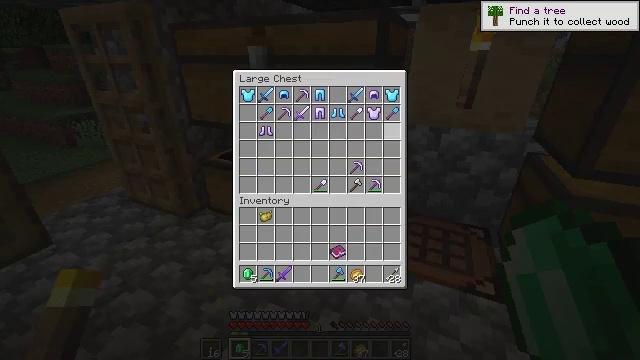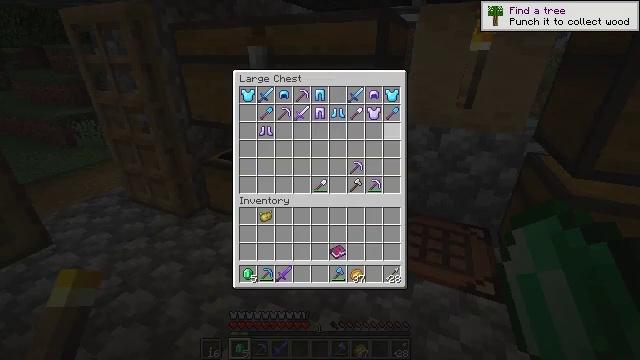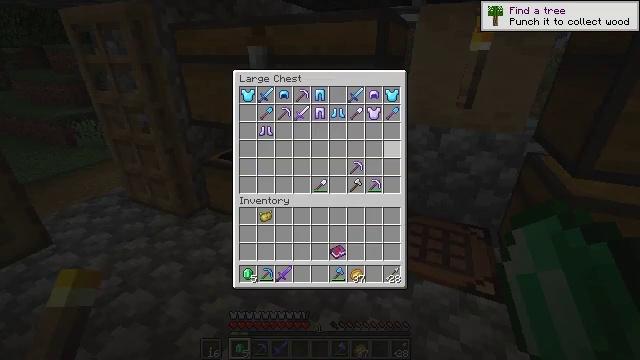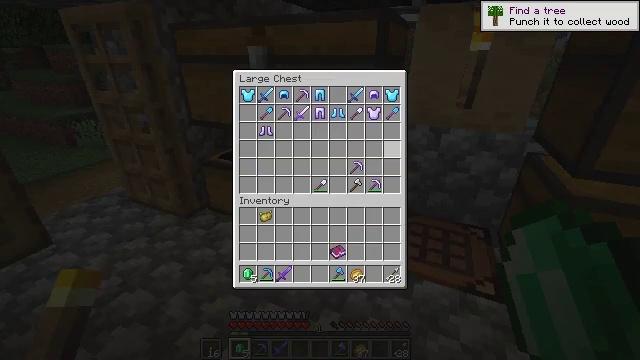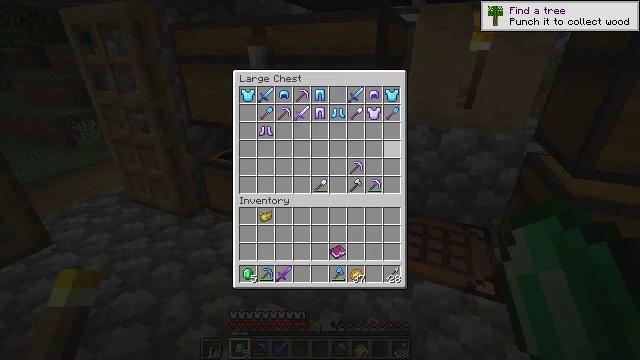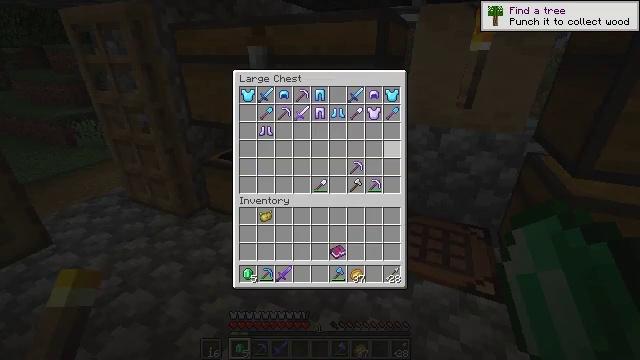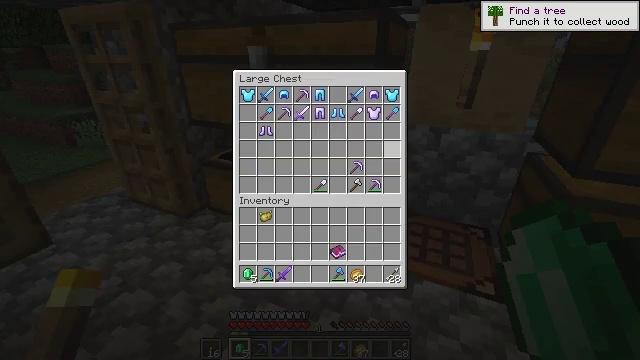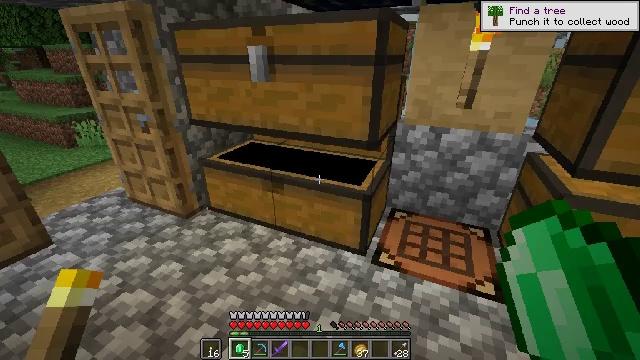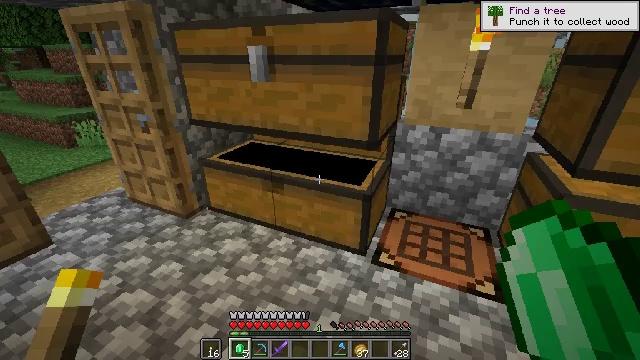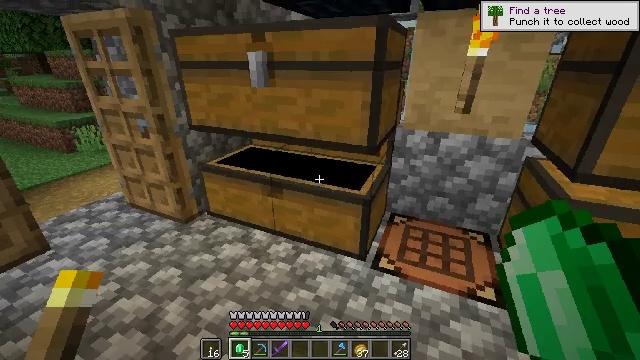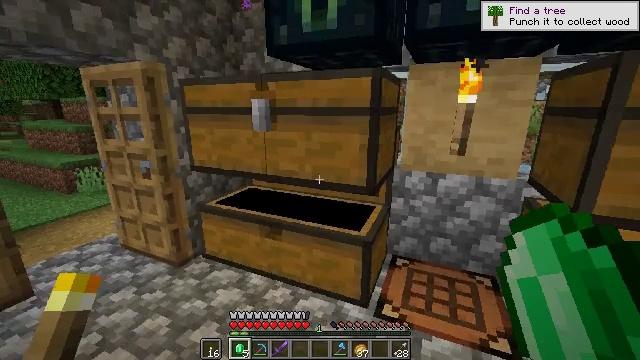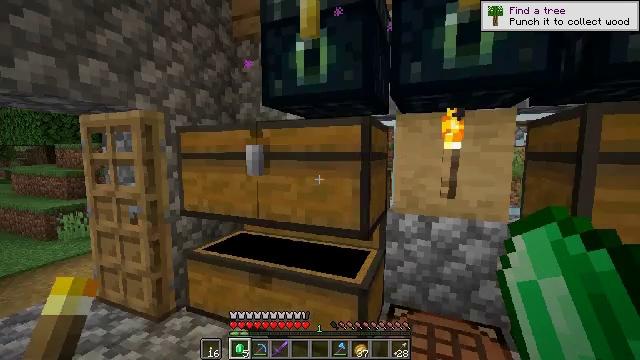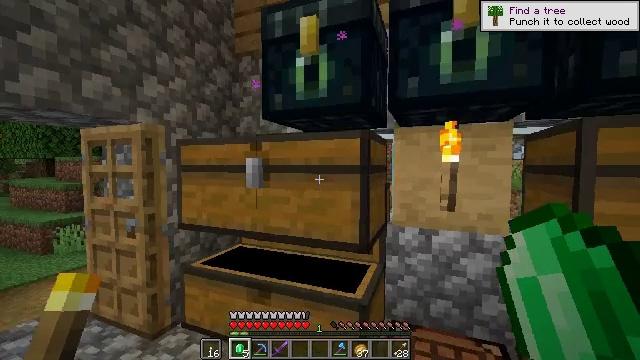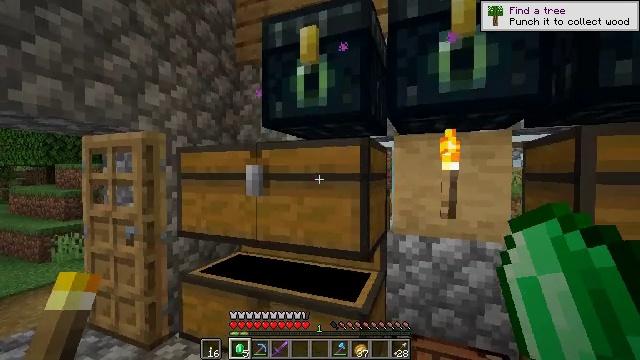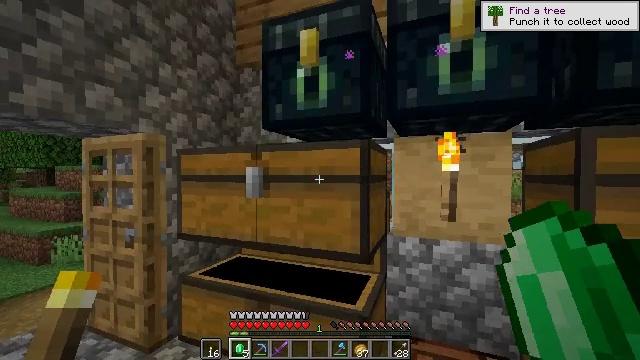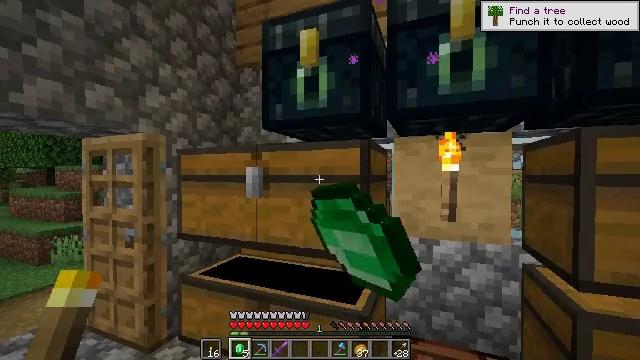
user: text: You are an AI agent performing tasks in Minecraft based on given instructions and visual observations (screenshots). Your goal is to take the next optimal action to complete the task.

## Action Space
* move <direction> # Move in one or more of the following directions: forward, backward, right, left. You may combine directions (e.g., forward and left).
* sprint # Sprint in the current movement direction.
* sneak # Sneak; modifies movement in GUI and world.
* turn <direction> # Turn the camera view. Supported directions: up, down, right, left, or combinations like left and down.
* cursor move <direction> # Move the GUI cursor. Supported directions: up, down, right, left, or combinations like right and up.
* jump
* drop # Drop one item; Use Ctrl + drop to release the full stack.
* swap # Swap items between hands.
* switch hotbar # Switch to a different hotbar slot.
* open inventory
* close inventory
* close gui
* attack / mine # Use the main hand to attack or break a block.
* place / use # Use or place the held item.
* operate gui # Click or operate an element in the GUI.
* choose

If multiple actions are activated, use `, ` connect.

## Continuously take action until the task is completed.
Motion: motion action
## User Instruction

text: Craft a diamond helmet.
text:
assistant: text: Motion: no_op
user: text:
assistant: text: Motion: no_op
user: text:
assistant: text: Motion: no_op
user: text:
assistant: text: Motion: no_op
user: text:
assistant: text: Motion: no_op
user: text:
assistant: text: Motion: no_op
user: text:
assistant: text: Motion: no_op
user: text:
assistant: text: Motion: close gui
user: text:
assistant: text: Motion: turn up, open inventory
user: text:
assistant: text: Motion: turn up
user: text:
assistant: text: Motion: turn right and up
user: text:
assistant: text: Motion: turn up
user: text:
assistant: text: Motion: turn up
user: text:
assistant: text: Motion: use / place
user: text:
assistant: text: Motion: use / place
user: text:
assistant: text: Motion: use / place
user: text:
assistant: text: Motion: no_op
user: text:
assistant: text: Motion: no_op
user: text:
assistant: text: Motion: no_op
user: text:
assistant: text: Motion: no_op
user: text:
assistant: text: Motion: no_op
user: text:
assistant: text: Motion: no_op
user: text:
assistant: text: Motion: no_op
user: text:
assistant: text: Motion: no_op
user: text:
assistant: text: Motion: no_op
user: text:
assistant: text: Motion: cursor move left and up
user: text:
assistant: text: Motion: cursor move left
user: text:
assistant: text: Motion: no_op
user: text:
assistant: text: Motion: cursor move right
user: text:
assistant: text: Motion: cursor move right and down